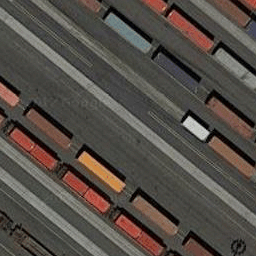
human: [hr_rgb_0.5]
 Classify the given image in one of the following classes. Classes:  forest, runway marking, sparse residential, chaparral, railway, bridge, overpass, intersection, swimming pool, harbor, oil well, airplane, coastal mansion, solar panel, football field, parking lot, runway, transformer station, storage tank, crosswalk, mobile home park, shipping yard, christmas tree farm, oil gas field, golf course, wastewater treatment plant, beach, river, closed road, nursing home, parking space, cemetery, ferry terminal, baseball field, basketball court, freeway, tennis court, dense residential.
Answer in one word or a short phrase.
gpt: shipping yard